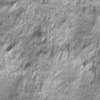
Label: not_dusty